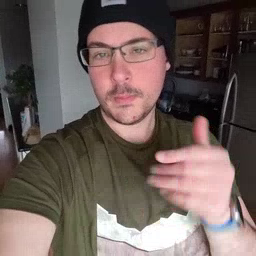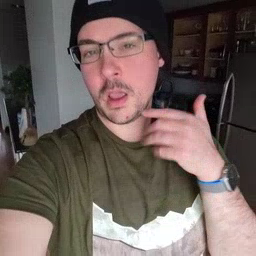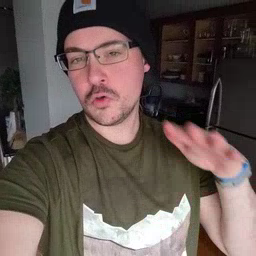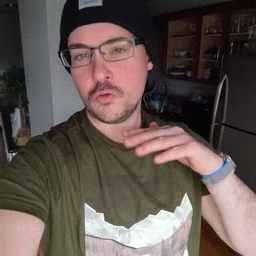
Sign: backyard